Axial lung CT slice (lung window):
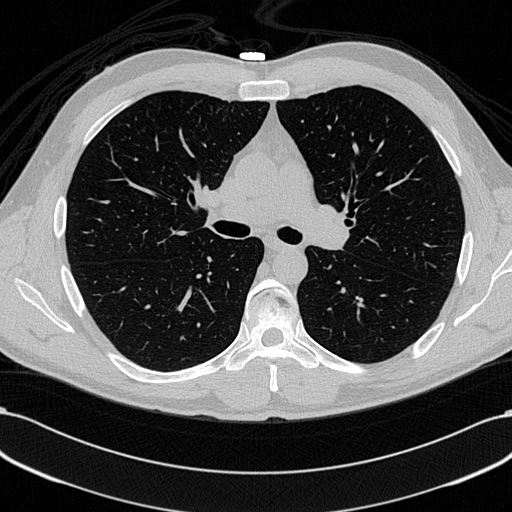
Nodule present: no